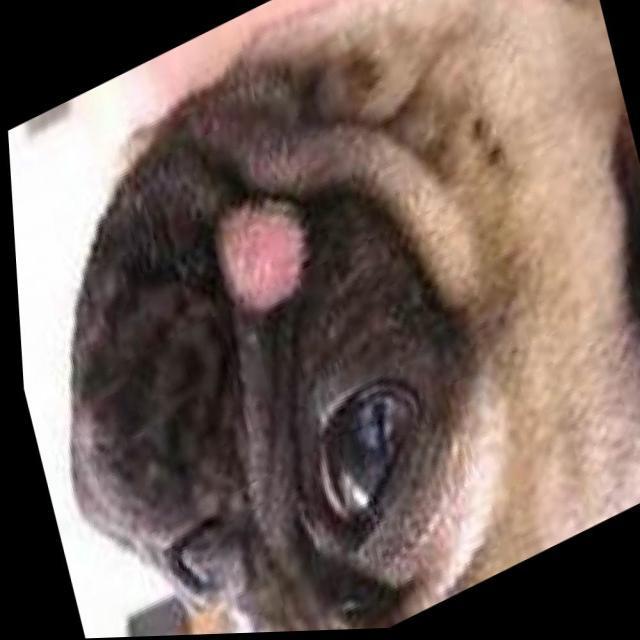
Canine ringworm (Dermatophytosis) — fungal infection caused by Microsporum or Trichophyton. Presents with circular alopecia, scaling, crusting, and broken hairs.